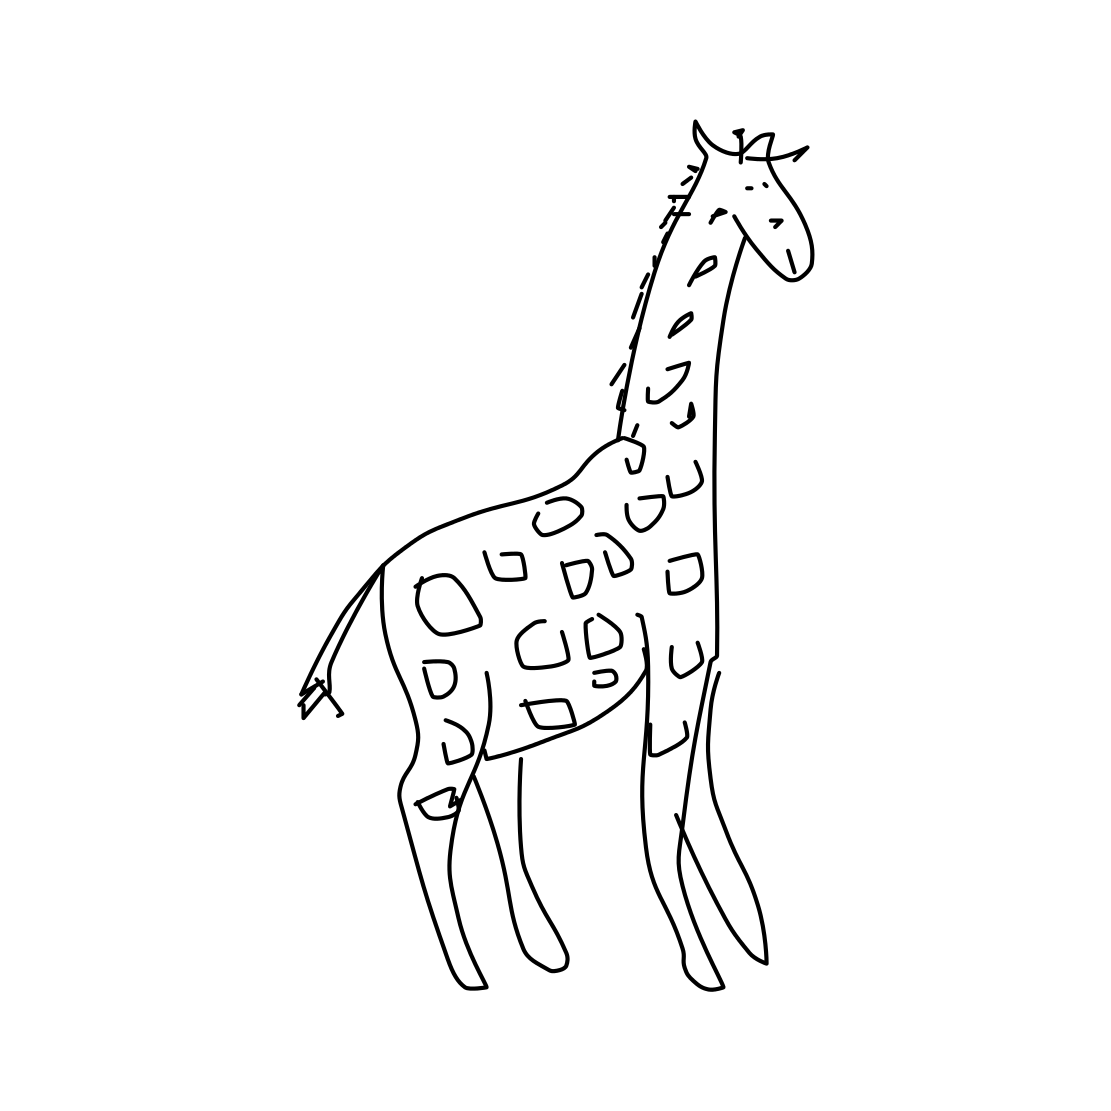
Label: giraffe